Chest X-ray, PA view. Patient: 33 years old, sex M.
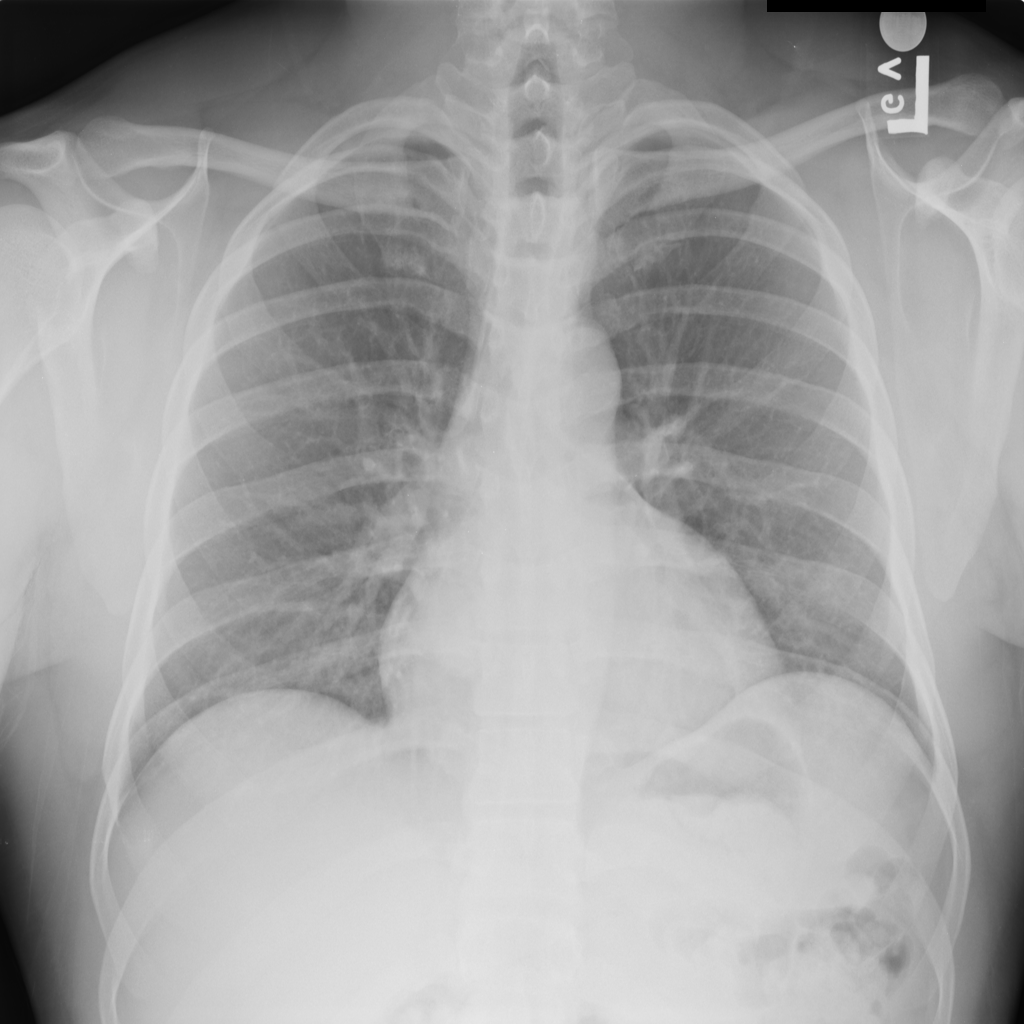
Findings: No Finding